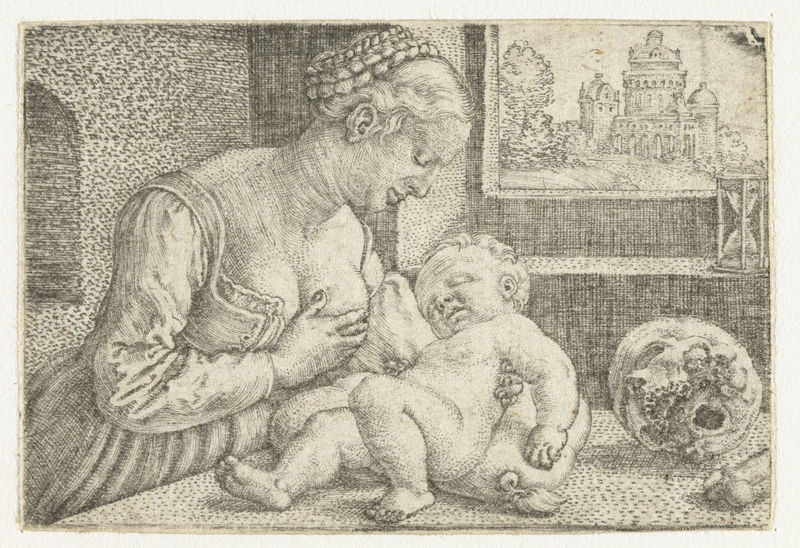
Titel: Maria met kind aan borst en schedel
Künstler: Barthel Beham
Standort: Amsterdam
Institution: Rijksmuseum
Schlagwörter: cushion, hat, pillow, white, window, women, black, dress, france, hair, nose, painting, table, woman, picture, food, life, ear, head, netherlands, death, child, black and white, castle, mother, mouth, etching, breast, door, human, neck, jesus, art, england, eye, breasts, baby, humans, maria, son, bone, skull, bending, time, dying, feeding, infant, nurse, nursing, braid, sick, pigtail, plait, indoors, breastfeeding, milk, feed, nipple, stippling, toy, boob, cry, breas, hourglass, tit, wetnurse, lethargic, 한 여성이 아이에게 젖을 물리려고 한다, 옆에는 목이 잘린 남자의 얼굴이 보인다, 모래시계는 멈춘 거같다, 아기는 어딘지 모르게 늙어보인다